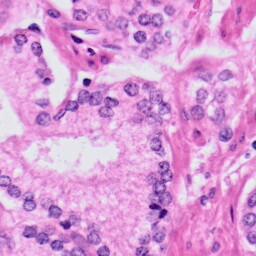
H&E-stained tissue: Prostate